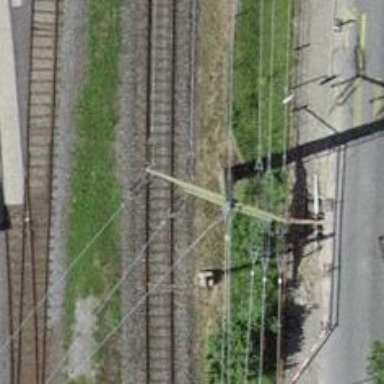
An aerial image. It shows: Power line with three cables.